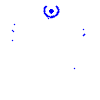
Particle: pion